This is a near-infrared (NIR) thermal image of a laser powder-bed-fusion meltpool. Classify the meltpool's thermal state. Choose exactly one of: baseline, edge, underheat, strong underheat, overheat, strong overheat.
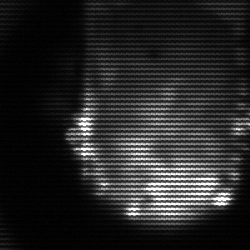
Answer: baseline